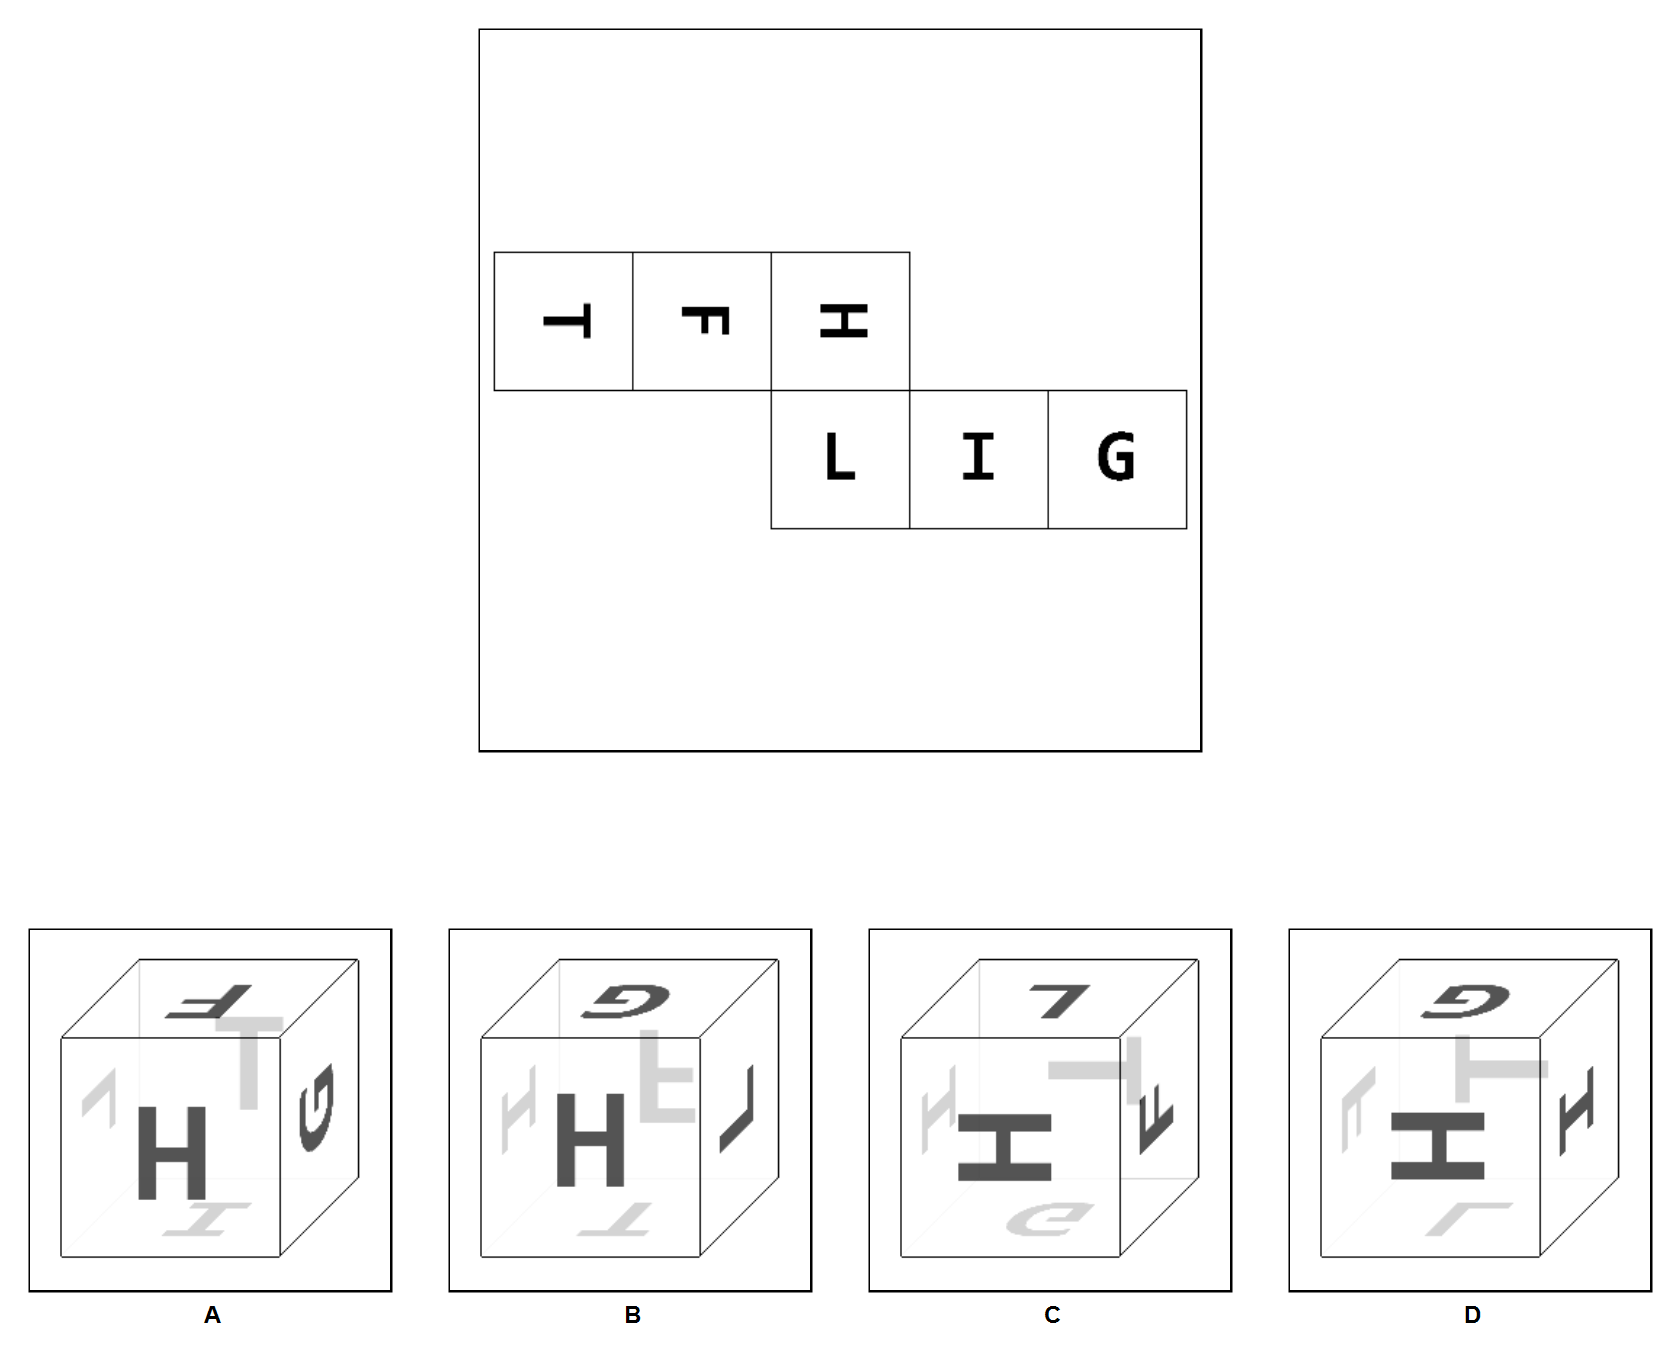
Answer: B